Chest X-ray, PA view. Patient: 34 years old, sex F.
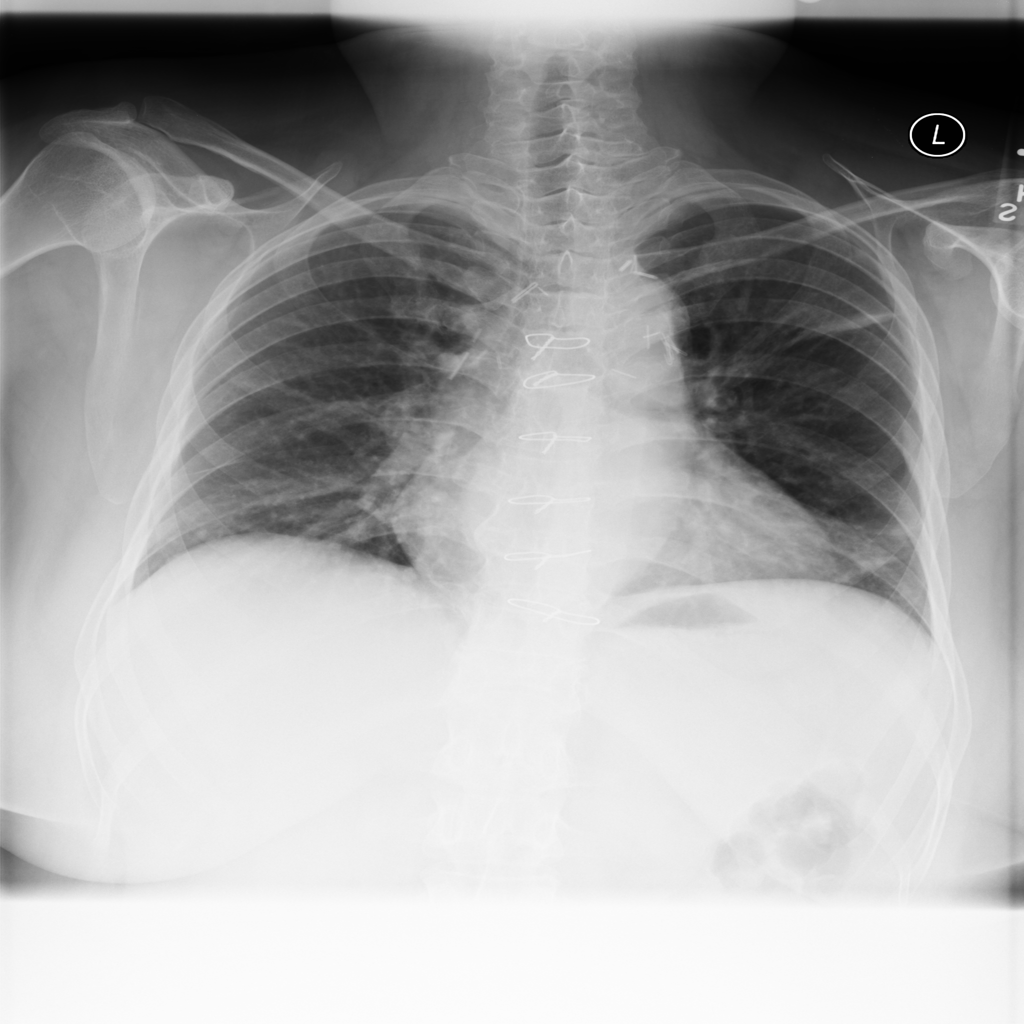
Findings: Atelectasis